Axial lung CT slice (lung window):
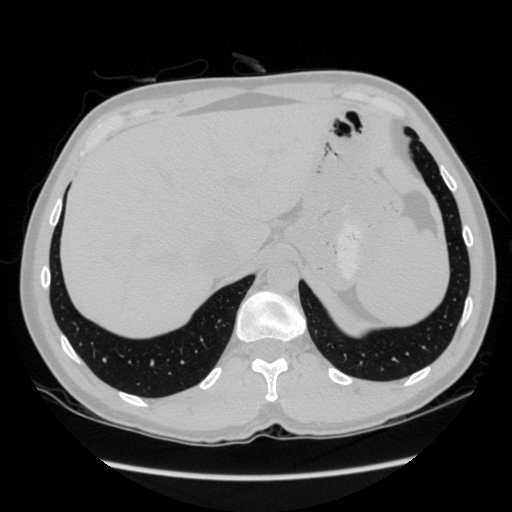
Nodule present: no